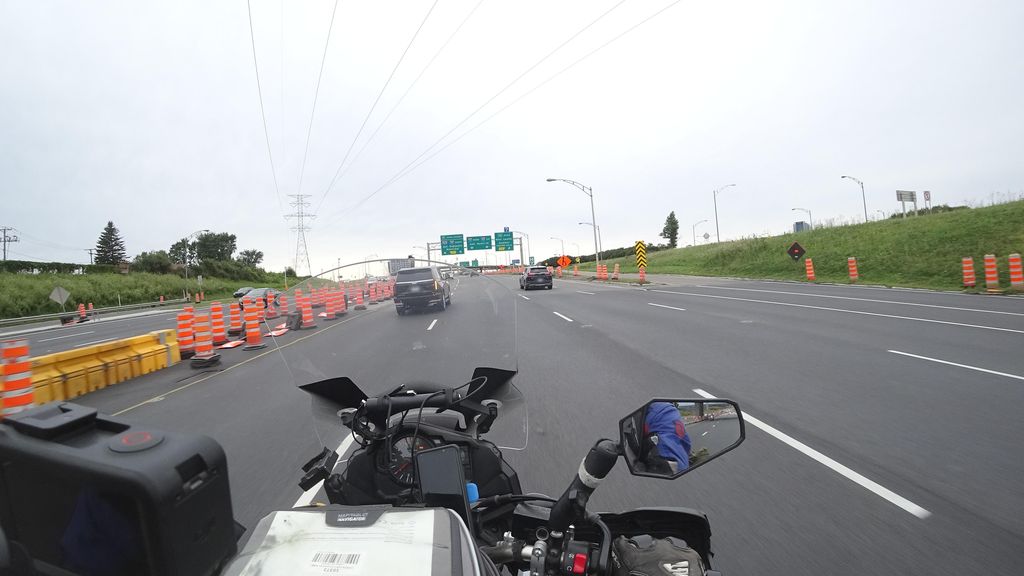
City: quebec_city